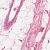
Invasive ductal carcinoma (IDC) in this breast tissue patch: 0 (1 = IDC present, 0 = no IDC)